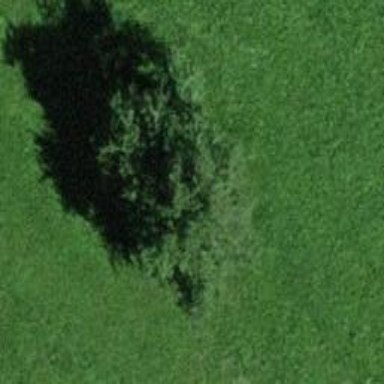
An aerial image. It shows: Beautiful tree in nature.